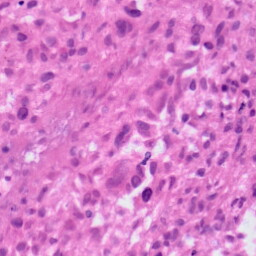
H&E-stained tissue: Skin